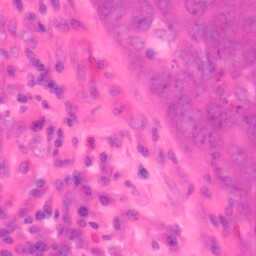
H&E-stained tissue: Colon